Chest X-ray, PA view. Patient: 58 years old, sex F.
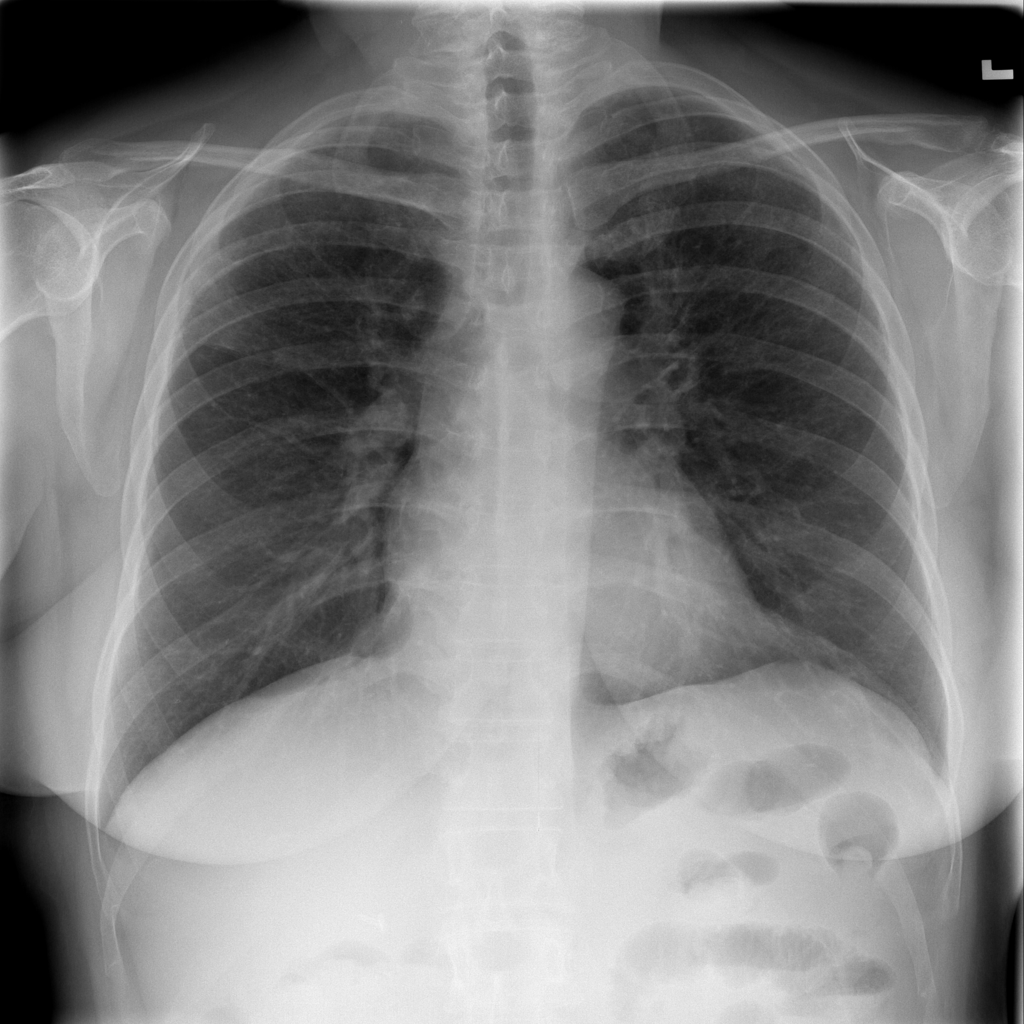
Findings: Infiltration